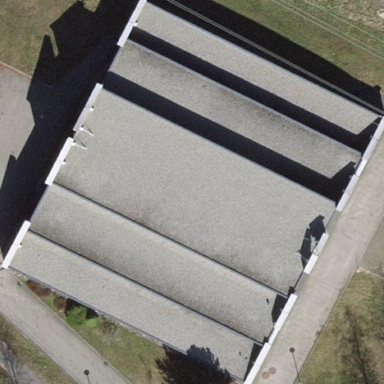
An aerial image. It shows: Distribution level power substation inside building.